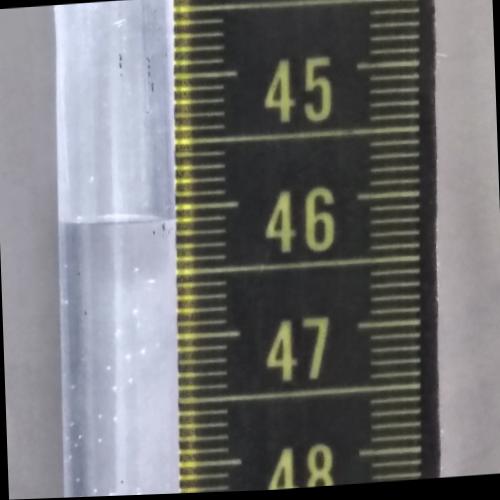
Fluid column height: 46.1 cm